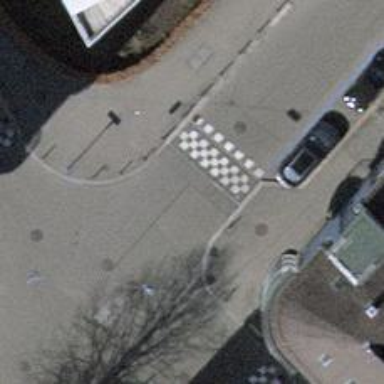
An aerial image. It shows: Unmarked crossing on footway.